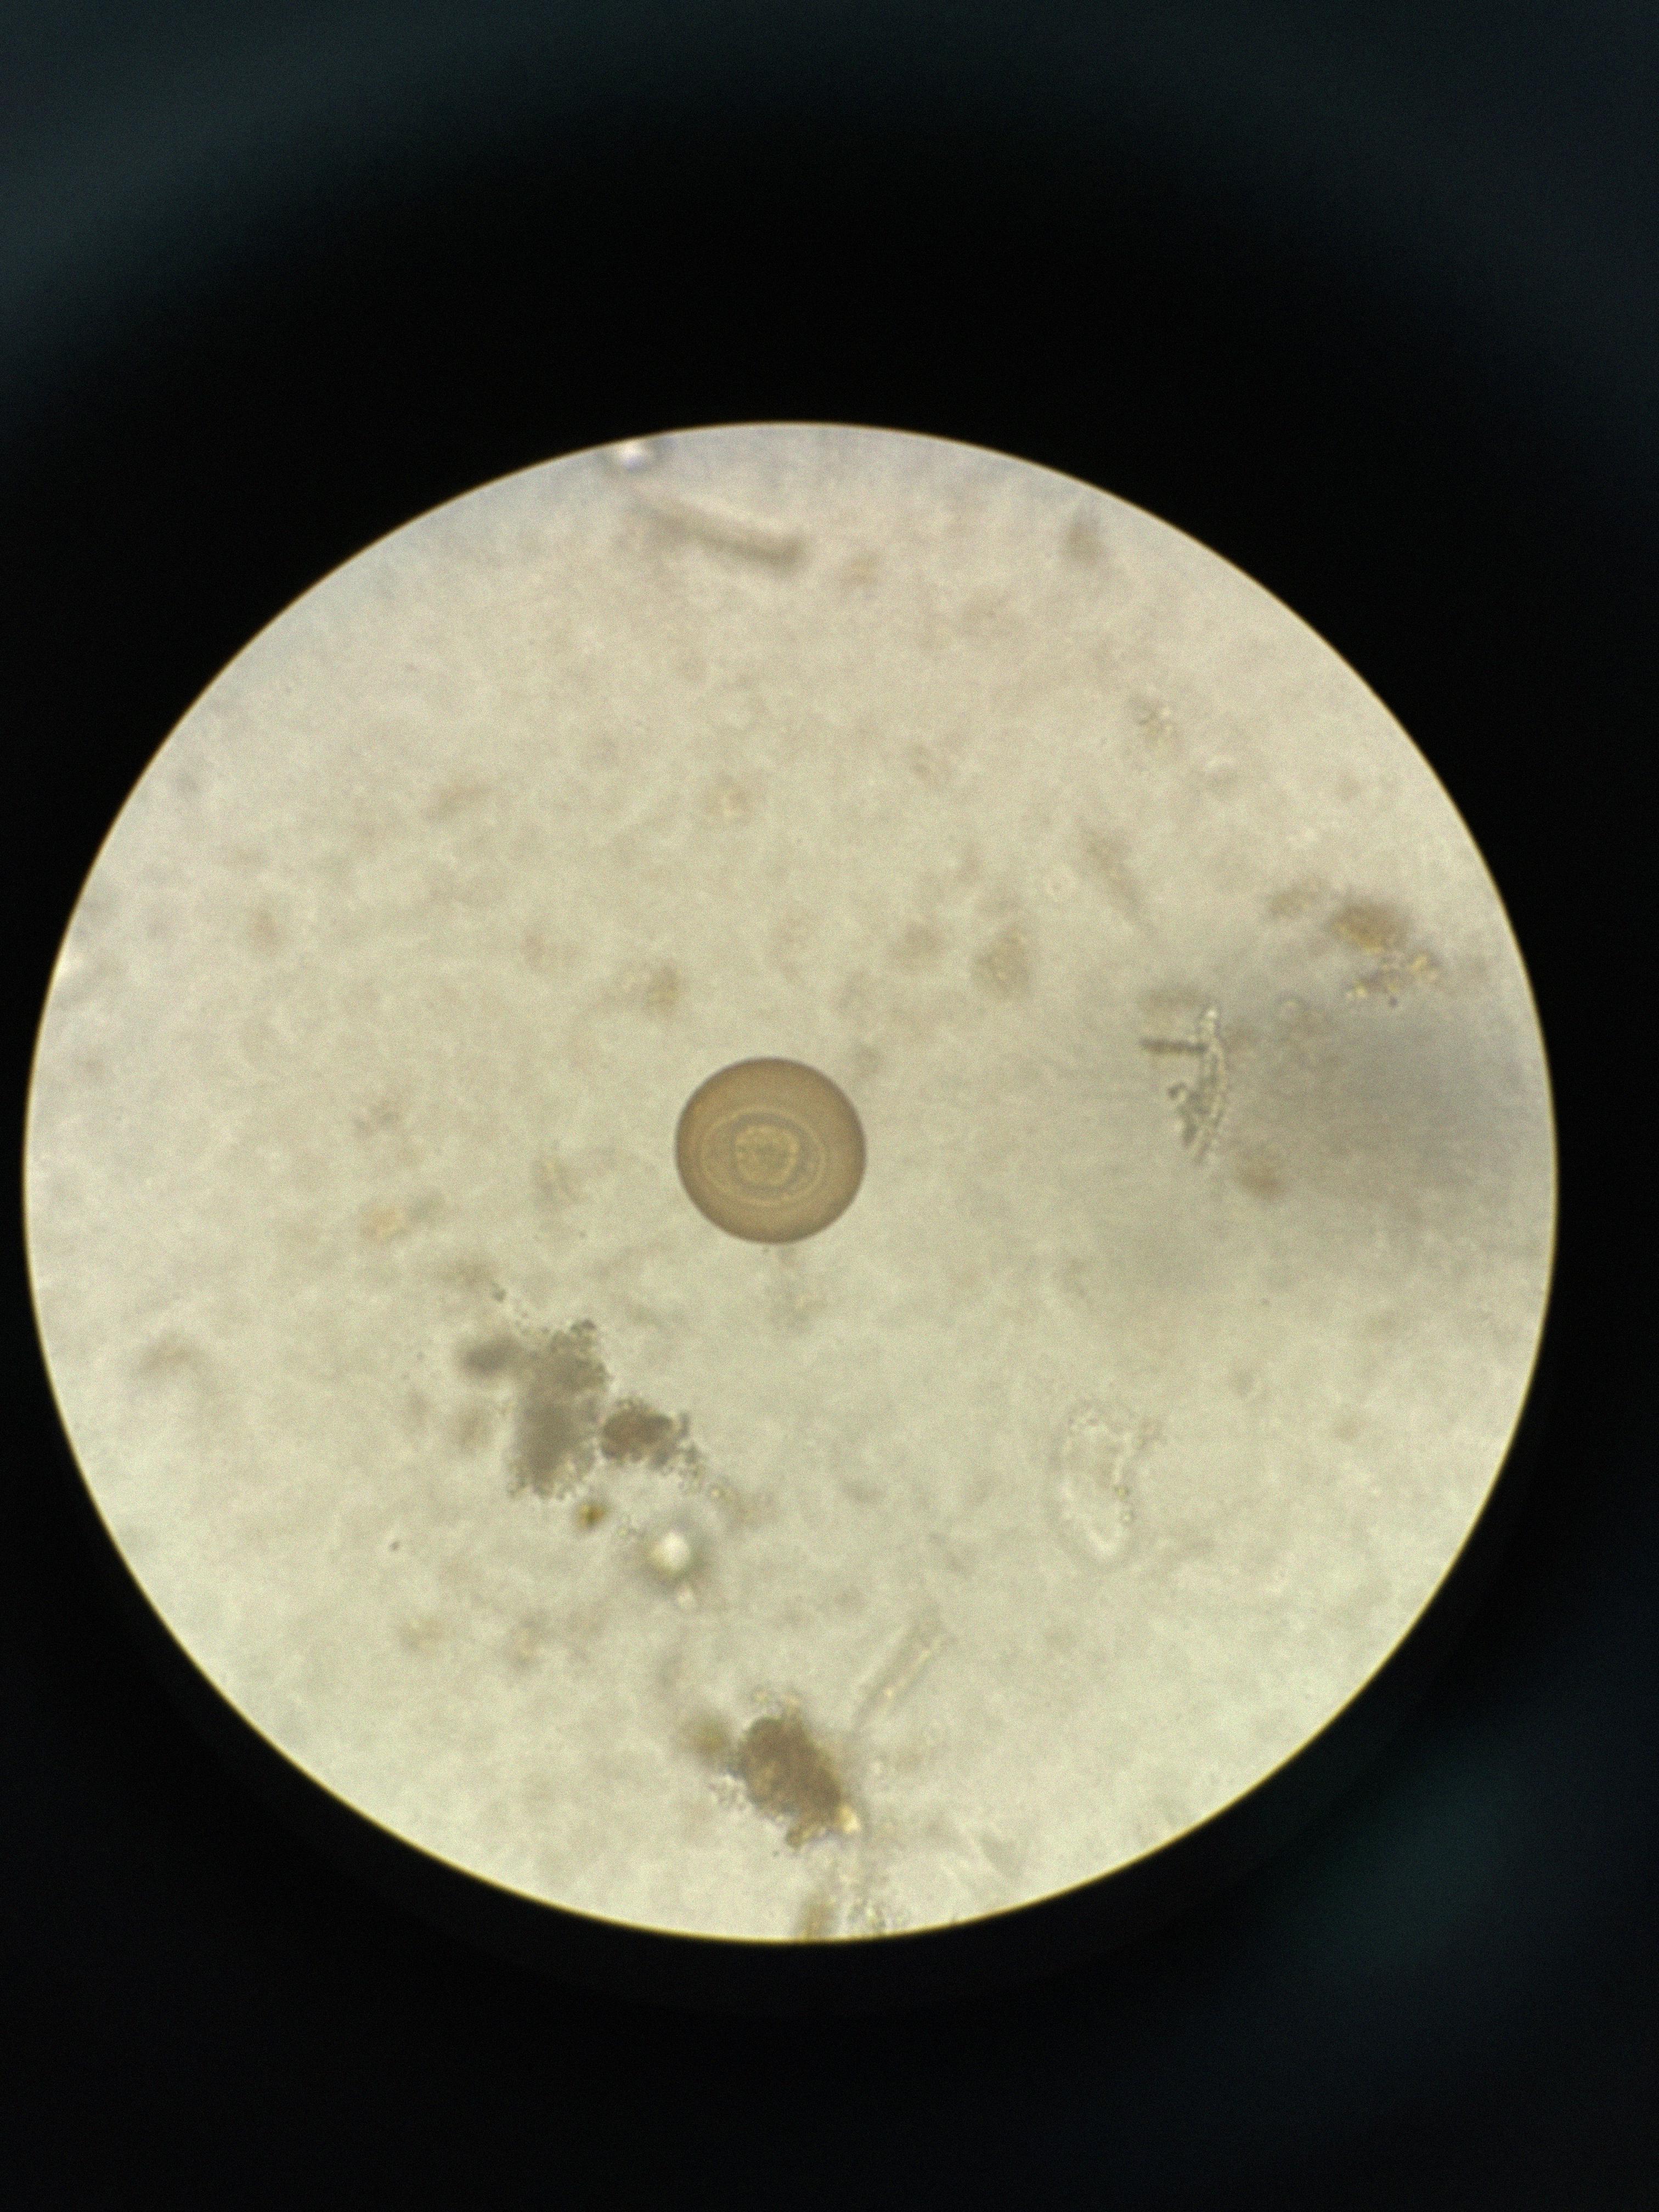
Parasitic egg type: Hymenolepis diminuta